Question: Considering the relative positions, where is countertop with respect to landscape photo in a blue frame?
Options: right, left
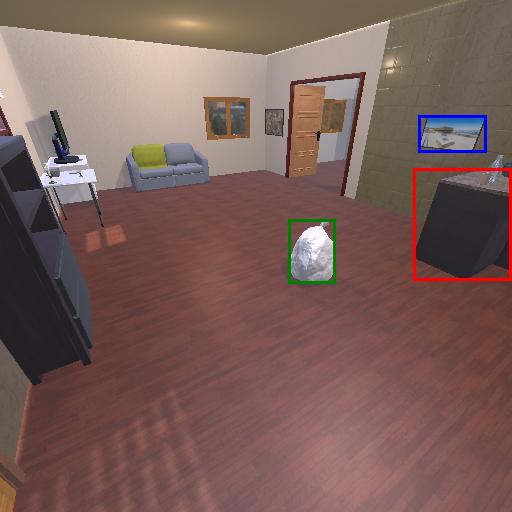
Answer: right